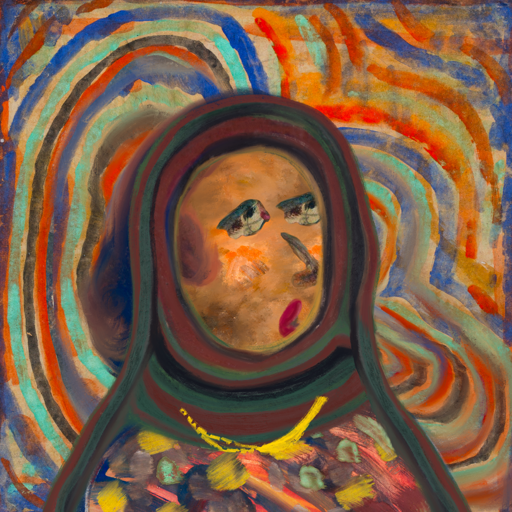
Background: Sisters, Head And Neck Side: Gypsy_Queen, Face Side: Pipe, Bust: Mother_And_Son_Mother, Hair Side: Mother_And_Son_Son, Head Accessory: After_Raid_Scarf, Second Necklace: Blank, Necklace: Irani_1, Baby: Blank